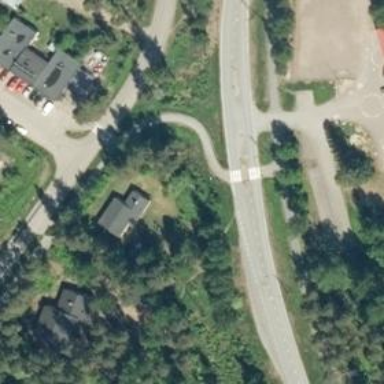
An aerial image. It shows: Island crossing on the road.